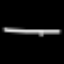
Label: line